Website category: auto
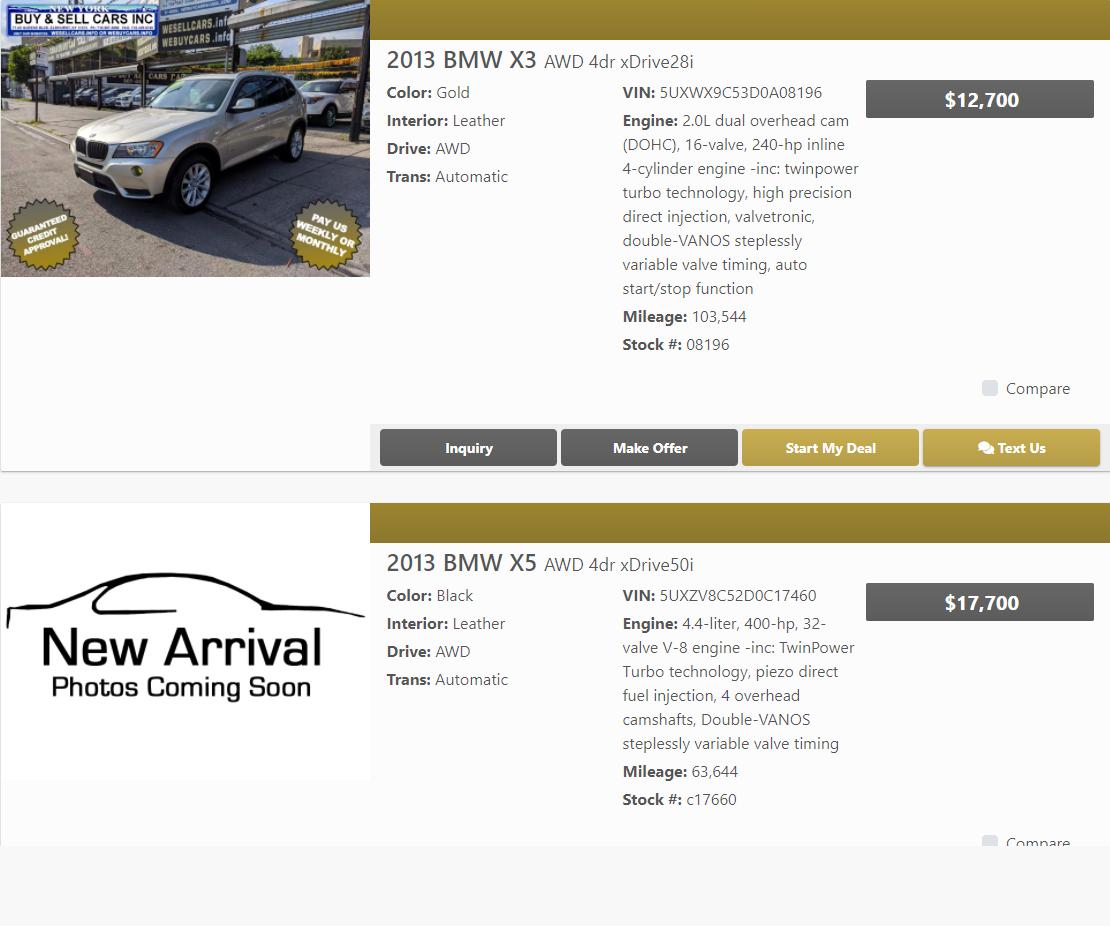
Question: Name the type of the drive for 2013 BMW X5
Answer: AWD

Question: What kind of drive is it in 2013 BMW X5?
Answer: AWD

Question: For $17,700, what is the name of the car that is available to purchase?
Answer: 2013 BMW X5

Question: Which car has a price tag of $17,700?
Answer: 2013 BMW X5

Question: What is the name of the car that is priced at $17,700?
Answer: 2013 BMW X5

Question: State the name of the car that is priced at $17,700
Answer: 2013 BMW X5

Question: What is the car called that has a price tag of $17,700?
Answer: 2013 BMW X5

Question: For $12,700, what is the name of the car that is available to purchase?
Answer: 2013 BMW X3

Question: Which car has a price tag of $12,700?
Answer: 2013 BMW X3

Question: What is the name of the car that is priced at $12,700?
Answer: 2013 BMW X3

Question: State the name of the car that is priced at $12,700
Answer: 2013 BMW X3

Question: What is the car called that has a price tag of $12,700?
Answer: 2013 BMW X3

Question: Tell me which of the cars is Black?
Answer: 2013 BMW X5

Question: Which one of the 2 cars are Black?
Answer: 2013 BMW X5

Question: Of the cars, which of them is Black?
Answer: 2013 BMW X5

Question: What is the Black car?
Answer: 2013 BMW X5

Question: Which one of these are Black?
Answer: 2013 BMW X5

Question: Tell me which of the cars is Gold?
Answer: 2013 BMW X3

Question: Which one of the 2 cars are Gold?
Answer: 2013 BMW X3

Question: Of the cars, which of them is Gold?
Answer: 2013 BMW X3

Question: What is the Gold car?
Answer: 2013 BMW X3

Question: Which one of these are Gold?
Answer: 2013 BMW X3

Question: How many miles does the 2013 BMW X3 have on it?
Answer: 103,544

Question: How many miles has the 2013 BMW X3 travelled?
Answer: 103,544

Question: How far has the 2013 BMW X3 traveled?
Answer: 103,544

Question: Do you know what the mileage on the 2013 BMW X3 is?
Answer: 103,544

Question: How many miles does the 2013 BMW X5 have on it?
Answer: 63,644

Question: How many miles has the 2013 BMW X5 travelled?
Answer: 63,644

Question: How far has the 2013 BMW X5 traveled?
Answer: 63,644

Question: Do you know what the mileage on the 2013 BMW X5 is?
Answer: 63,644